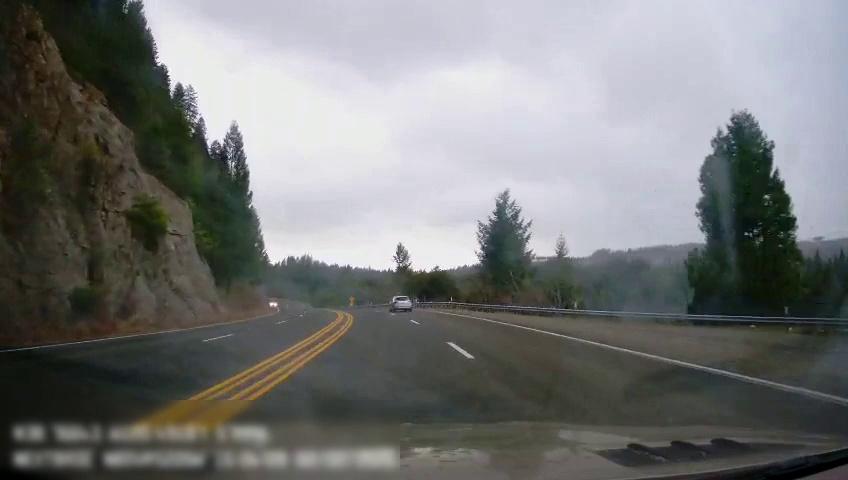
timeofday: Day
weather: Cloudy
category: Drivable Space
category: Vehicles | Car
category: Lanes | Alternate Lane
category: Lanes | Alternate Lane
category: Lanes | Alternate Lane
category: Lanes | Current Lane
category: Lanes | Current Lane
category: Lanes | Alternate Lane